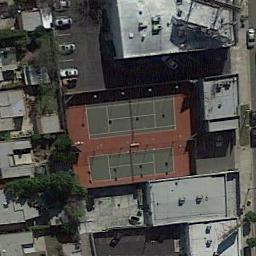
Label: tennis_court